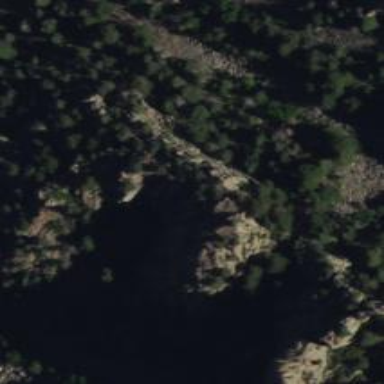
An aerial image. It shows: Natural cliff.